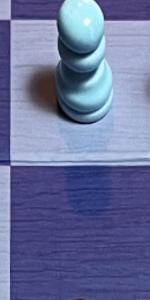
Label: Empty